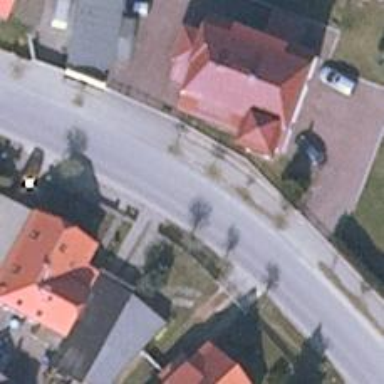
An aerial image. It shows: Residential road with asphalt surface and sidewalk on the left.